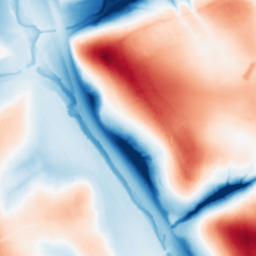
Category: multiscale
Decomposition family: dog_multiscale
Decomposition parameters: sigma_ratio: 2
n_scales: 6
base_sigma: 0.5
Upsampling method: bicubic_3x
Upsampling parameters: scale: 3
Upsampling scale: 3